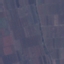
Land use / land cover: PermanentCrop